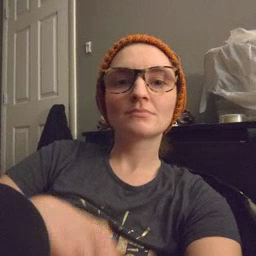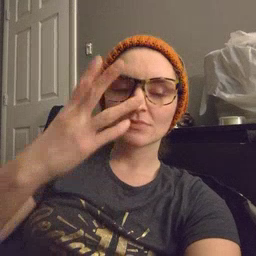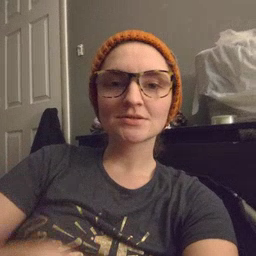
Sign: sleep